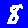
Digit: 8